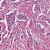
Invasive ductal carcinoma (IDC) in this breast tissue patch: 1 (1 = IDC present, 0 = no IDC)